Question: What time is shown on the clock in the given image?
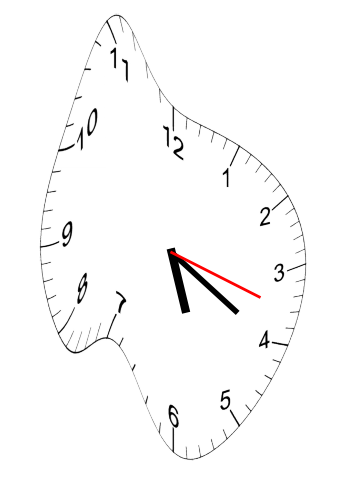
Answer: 05:20:18